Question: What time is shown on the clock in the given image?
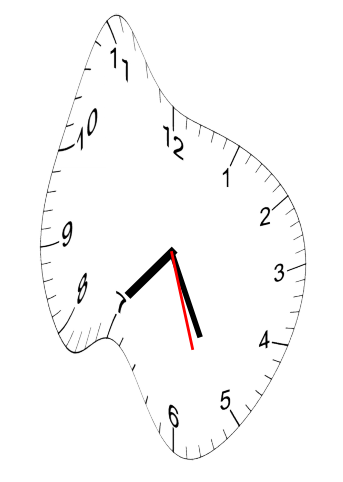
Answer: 07:25:27